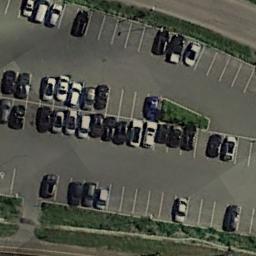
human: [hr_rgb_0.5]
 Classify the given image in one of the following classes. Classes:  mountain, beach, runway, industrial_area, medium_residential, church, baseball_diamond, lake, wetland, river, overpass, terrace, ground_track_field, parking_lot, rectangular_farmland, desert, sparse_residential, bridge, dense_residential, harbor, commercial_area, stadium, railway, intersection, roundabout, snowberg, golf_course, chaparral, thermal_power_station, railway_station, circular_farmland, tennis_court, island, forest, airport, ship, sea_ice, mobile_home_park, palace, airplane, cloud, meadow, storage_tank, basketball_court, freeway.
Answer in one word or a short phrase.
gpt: parking_lot